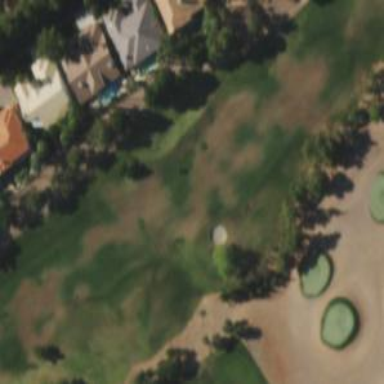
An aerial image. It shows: Area of rough grass used for golf.